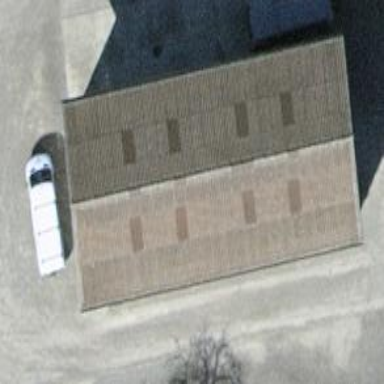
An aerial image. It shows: Warehouse building.